Question: I have two tables in my database as follows:
'''
SELECT TOP 12 [Date], [Amount]
FROM [Db].[dbo].[final]
UNION
SELECT MAX([F1]) 'Date', SUM([F2]) 'Amount' FROM (
SELECT TOP 5 [F1], [F2]
FROM [Db].[dbo].[origtable]
WHERE [F1] IS NOT NULL
ORDER BY [F1] DESC
) c
SELECT TOP 12 [date_period2] AS [Date], [trnchargeamt] AS [Amount]
FROM [Db].[dbo].[othertable]
ORDER BY [date_period2] DESC
'''
Which displays the following (first query is the top and second query is the bottom):
'''
Date Amount
2013-07-31 00:00:00.000 <PHONE>
2013-08-31 00:00:00.000 <PHONE>
2013-09-30 00:00:00.000 <PHONE>
2013-10-31 00:00:00.000 <PHONE>
2013-11-30 00:00:00.000 <PHONE>
2013-12-31 00:00:00.000 <PHONE>
2014-01-31 00:00:00.000 <PHONE>
2014-02-28 00:00:00.000 <PHONE>
2014-03-31 00:00:00.000 24454342
2014-04-30 00:00:00.000 <PHONE>
2014-05-30 00:00:00.000 <PHONE>.77
2014-05-30 00:00:00.000 23578640
Date Amount
201406 42492.78
201405 <PHONE>.374
201405 44390961.65
201404 45413273.91
201403 46943807.39
201402 33744223.24
201401 41630266.94
201312 40672523.92
201311 42465408.47
201310 47878730.59
201309 39444986.25
201308 40554376.28
'''
In my SSRS I have it like the following way to display the charts:

I am using the following lookup function to display the first table with the second table:
'''
=Lookup(Fields!Date.Value,Fields!Date.Value, Fields!Amount.Value, "WMGDailyPaymentsRed")
'''
I get the following warning and nothing is displayed for the second chart:
> [rsRuntimeErrorInExpression] The Y expression for the chart 'Chart8' contains an error:
Exception of type 'Microsoft.ReportingServices.ReportProcessing.ReportProcessingException_ComparisonError' was thrown.'
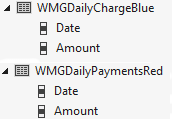
Answer: As you can see from the results of your select statement the first SQL.. has an actual Date and the second sql has a date period with just year and month.. hence comparing both would not work. You would need to modify your first query to format the date into YYYYMM format and then it would work in the lookup.